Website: crate-barrel
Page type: billing-address
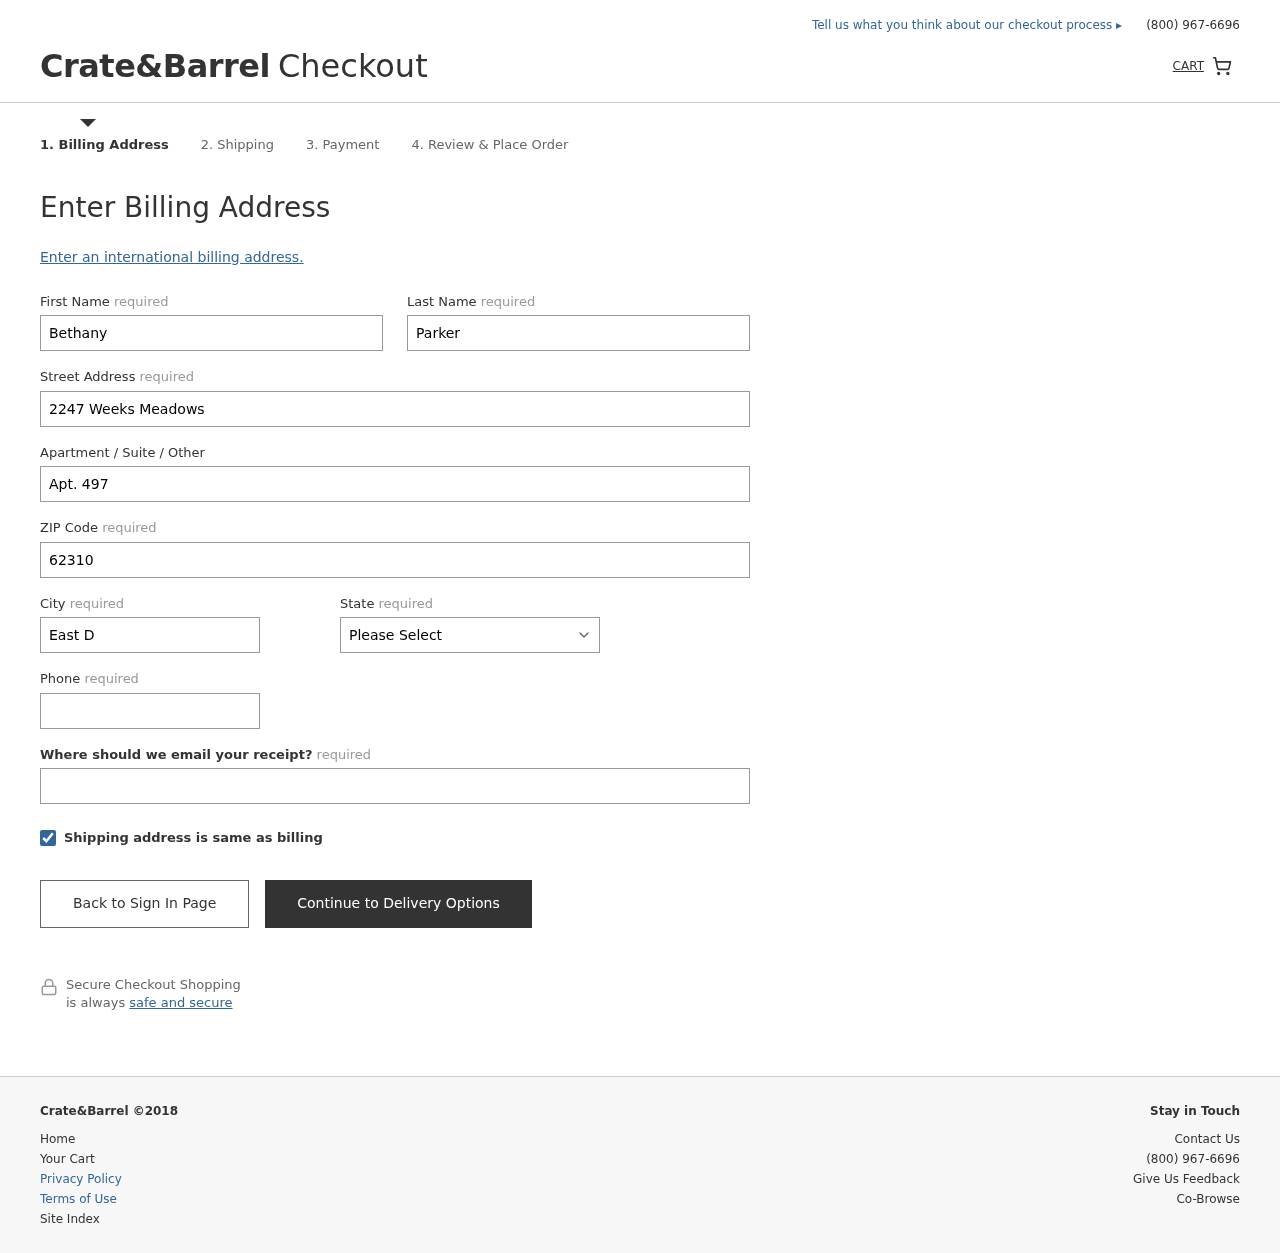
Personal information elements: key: PII_STATE
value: Oregon
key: PII_FIRSTNAME
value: Bethany
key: PII_LASTNAME
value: Parker
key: PII_STREET
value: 2247 Weeks Meadows
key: PII_STREET2
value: Apt. 497
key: PII_POSTCODE
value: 62310
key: PII_CITY
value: East Danielton
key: PII_PHONE
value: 4072112551
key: PII_EMAIL
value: bparker@hotmail.com